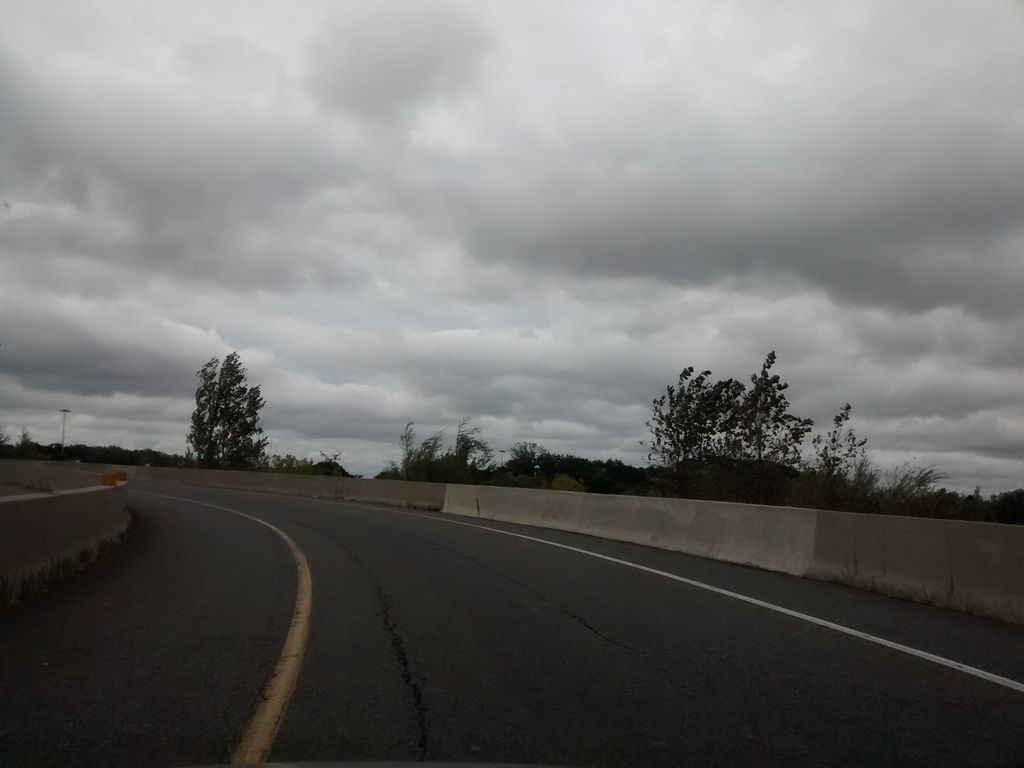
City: hamilton